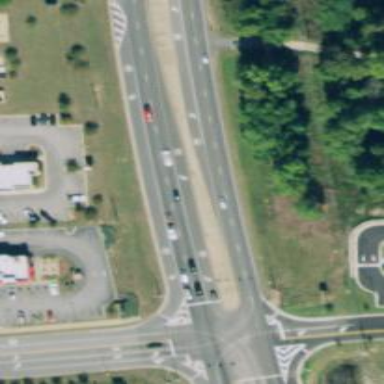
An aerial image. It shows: Asphalt road with dual carriageways at trunk level.